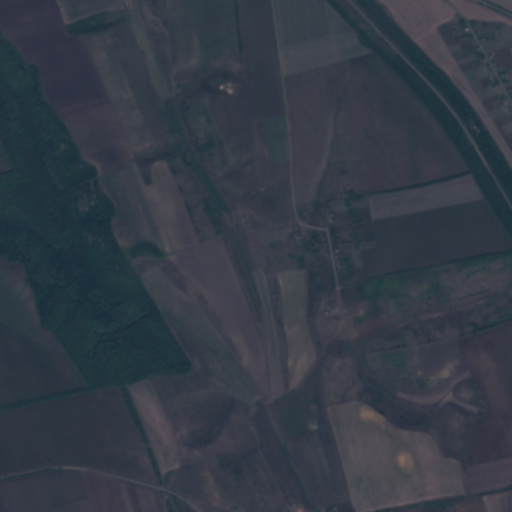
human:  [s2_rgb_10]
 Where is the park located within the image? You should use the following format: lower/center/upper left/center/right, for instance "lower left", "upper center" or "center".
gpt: The park is located in the center left of the image.
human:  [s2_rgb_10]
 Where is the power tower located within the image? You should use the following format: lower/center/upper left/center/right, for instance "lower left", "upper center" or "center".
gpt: The power tower is located in the upper right of the image.
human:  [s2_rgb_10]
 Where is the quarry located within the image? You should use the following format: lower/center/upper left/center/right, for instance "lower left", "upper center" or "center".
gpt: The quarry is located in the center right of the image.
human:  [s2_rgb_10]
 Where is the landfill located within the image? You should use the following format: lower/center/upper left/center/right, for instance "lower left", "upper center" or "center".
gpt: There is no landfill in the image.